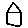
Label: house